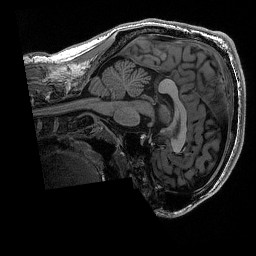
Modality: T1w
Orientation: sagittal
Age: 22
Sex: male
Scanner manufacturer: siemens
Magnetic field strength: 3 T
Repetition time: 2.53 s
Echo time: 0.0033 s